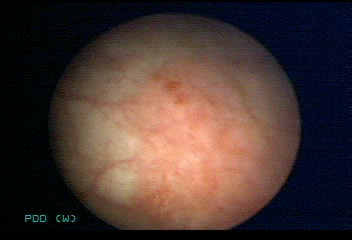
Modality: WLC
Class: Normal mucosa
Bladder cancer association: No